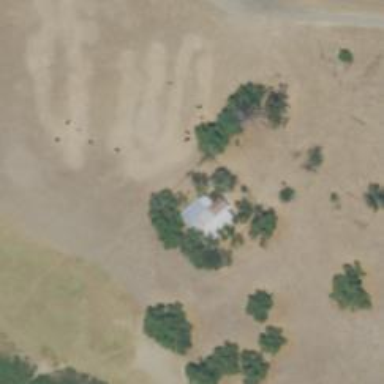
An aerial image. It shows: Simple house.